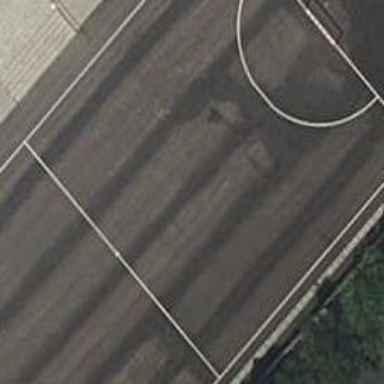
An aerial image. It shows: Soccer pitch for leisureland activities.